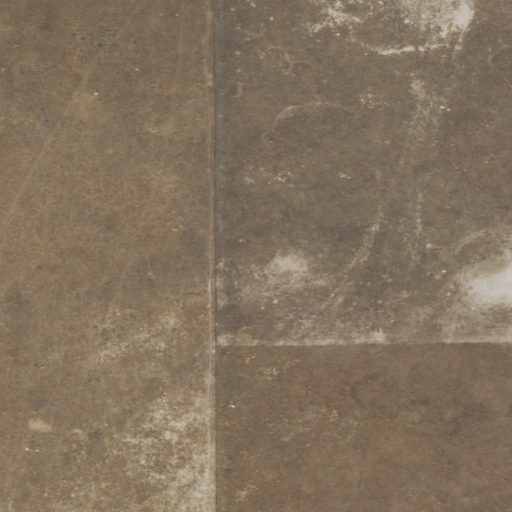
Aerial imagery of plain(s) in Wyoming named Harland Flat containing grassland and shrub